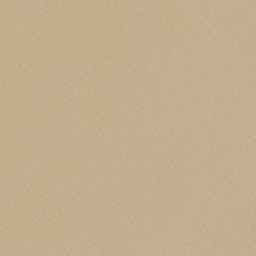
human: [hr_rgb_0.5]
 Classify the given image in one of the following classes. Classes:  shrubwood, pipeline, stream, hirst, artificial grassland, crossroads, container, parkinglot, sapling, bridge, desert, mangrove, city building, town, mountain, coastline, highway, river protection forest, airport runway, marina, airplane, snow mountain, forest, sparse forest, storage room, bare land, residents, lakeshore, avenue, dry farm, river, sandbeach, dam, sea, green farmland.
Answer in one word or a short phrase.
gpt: desert